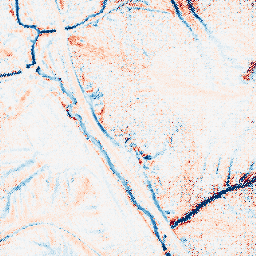
Category: edge_preserving
Decomposition family: median
Decomposition parameters: size: 11
Upsampling method: regularized
Upsampling parameters: scale: 4
lambda_reg: 0.1
Upsampling scale: 4